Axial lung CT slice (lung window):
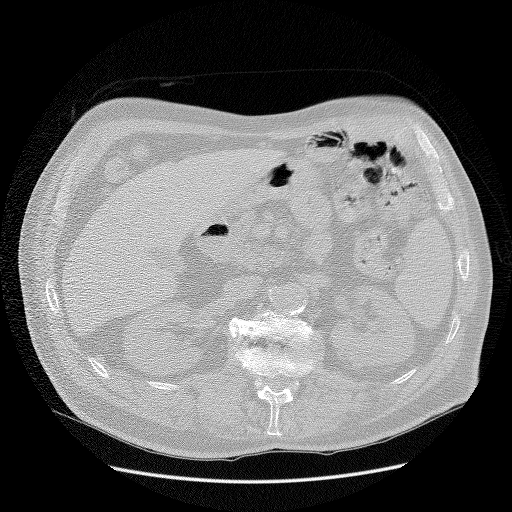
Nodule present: no